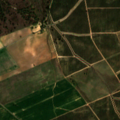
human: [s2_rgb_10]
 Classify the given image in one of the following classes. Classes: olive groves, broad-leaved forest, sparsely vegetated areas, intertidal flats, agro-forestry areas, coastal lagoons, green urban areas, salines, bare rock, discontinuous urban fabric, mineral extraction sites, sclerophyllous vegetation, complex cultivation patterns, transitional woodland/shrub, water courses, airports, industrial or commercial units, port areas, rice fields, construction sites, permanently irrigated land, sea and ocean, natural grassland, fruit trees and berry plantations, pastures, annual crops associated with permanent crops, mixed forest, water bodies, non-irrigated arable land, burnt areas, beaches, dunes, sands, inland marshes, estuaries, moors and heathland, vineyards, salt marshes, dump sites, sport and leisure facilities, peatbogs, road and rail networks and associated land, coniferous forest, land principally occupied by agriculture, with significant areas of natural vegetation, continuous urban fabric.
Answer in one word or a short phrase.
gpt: non-irrigated arable land, olive groves, transitional woodland/shrub